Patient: sex M, age 72
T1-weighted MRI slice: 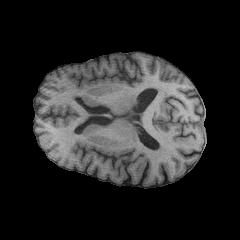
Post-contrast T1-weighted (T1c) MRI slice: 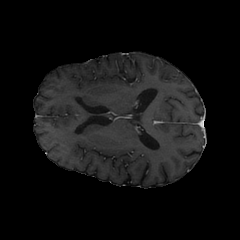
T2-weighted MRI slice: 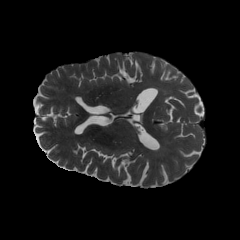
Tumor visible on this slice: no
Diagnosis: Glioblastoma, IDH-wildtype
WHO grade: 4